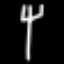
Label: fork